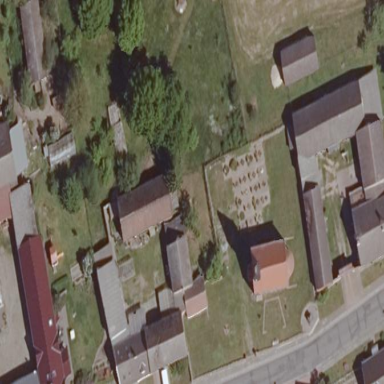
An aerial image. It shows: Cemetery.